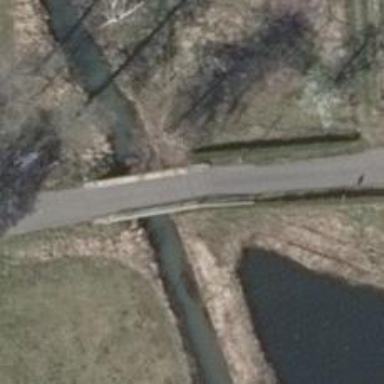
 crossing over bridge with dedicated bicycle lane."